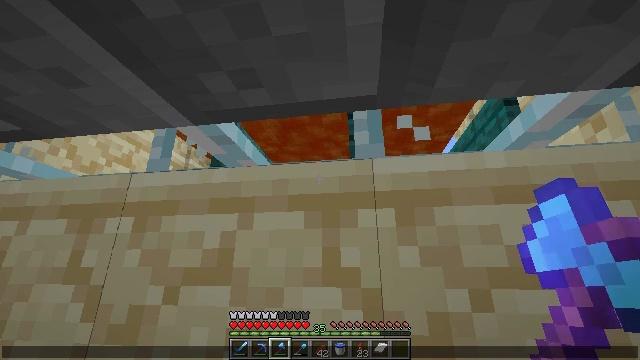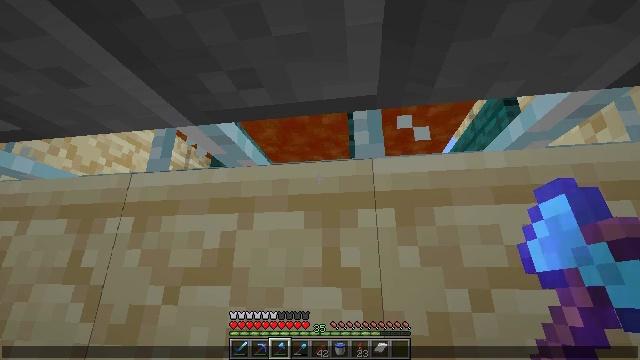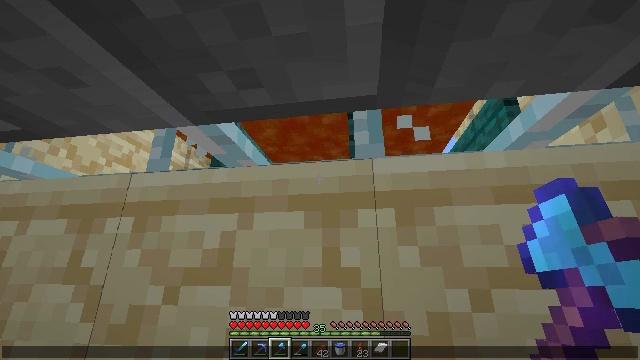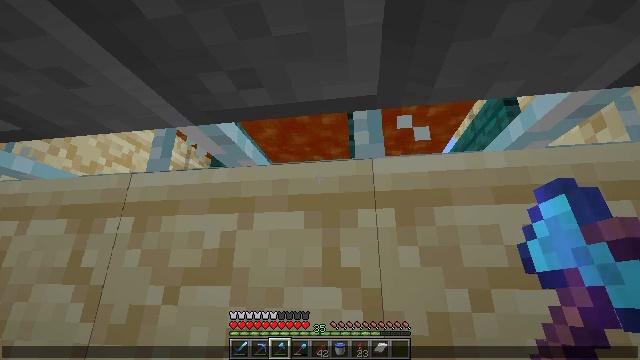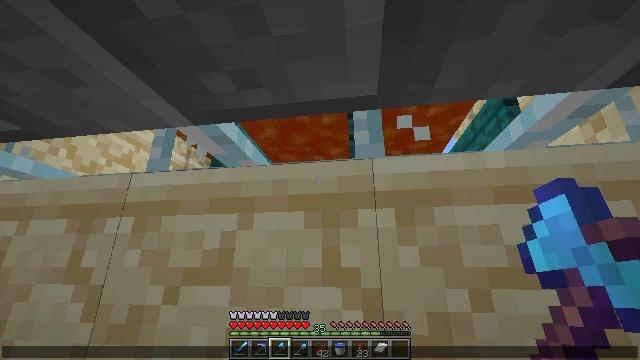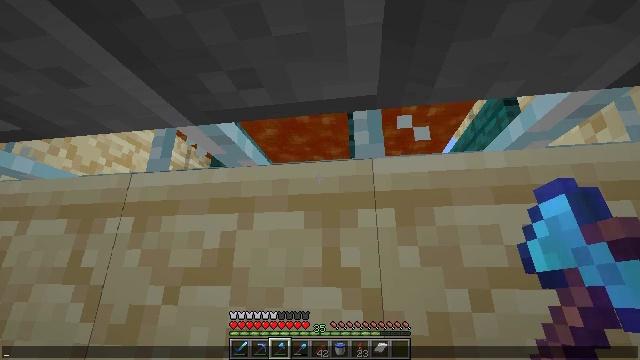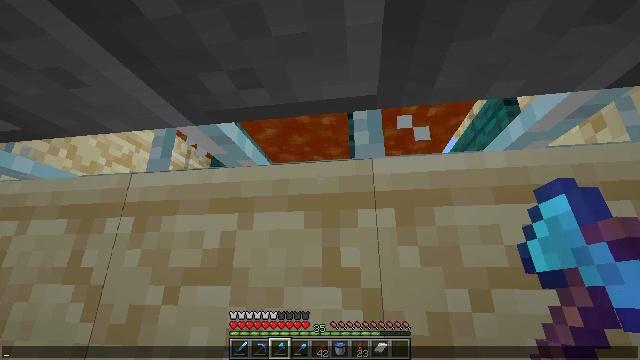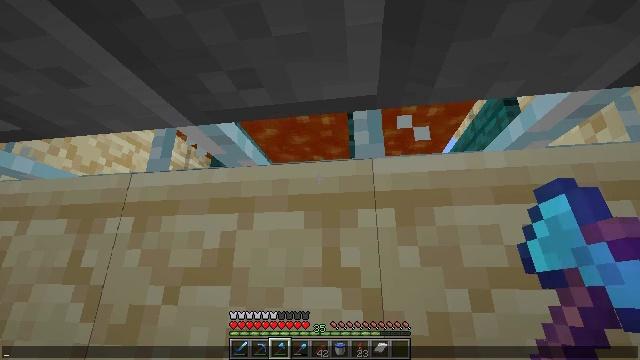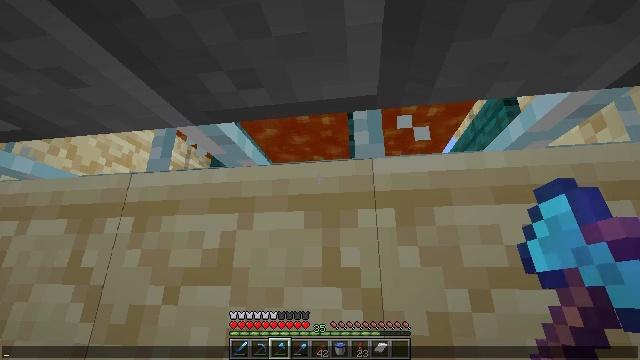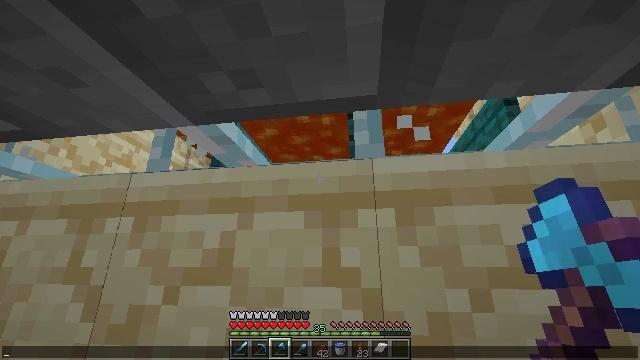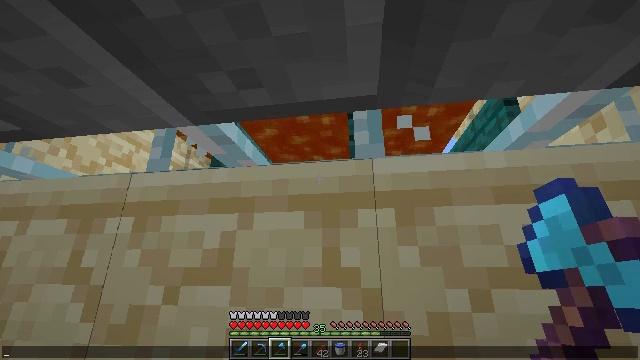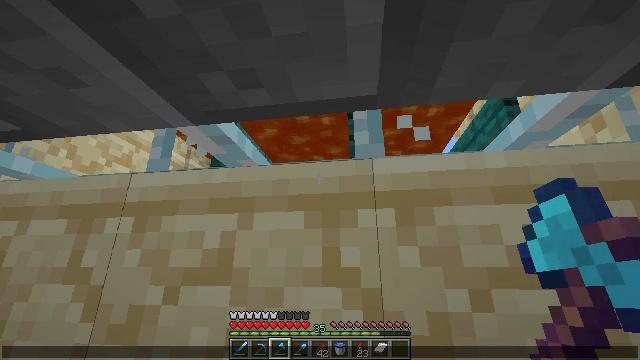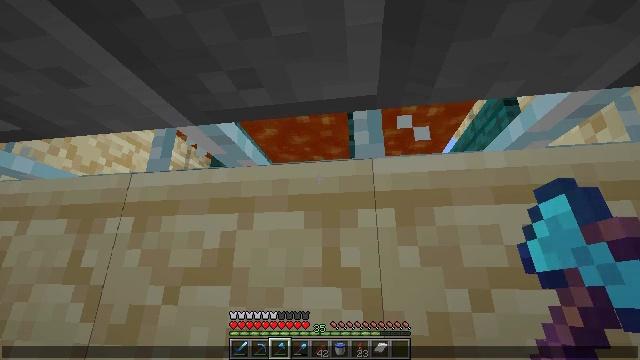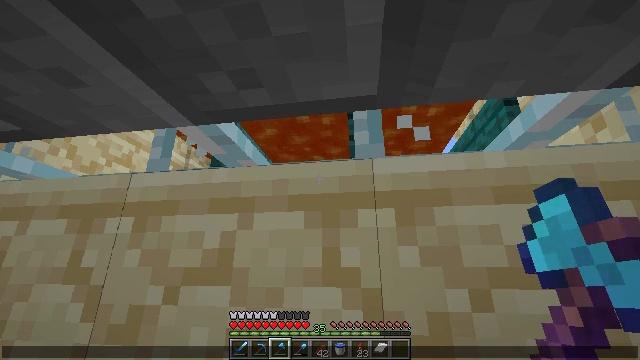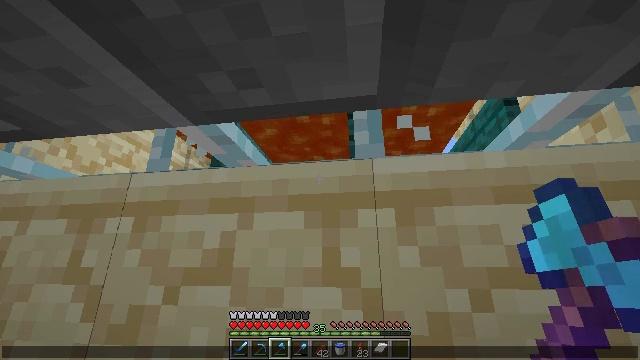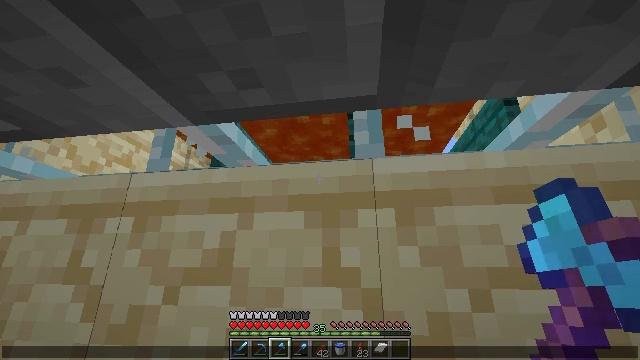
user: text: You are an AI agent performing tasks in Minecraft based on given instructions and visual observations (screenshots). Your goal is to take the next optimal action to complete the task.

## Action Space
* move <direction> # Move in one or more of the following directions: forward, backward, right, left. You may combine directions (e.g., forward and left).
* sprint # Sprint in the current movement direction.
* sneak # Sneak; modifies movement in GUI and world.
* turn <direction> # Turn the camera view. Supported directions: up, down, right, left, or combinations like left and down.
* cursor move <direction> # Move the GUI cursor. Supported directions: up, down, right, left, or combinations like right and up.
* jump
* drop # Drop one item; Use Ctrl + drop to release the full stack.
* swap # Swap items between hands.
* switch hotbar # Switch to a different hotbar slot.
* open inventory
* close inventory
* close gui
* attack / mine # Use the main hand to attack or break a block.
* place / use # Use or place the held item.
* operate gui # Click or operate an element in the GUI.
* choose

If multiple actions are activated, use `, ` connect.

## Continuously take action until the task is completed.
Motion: motion action
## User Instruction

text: Break the warped fence to collect it.
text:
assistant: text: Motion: no_op
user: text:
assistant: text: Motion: no_op
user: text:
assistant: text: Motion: no_op
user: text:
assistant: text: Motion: no_op
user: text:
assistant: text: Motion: no_op
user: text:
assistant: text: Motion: no_op
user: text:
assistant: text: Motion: no_op
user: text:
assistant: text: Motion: no_op
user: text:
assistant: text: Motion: no_op
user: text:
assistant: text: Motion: no_op
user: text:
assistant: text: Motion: no_op
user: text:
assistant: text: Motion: no_op
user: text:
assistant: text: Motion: no_op
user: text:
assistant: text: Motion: no_op
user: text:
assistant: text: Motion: no_op
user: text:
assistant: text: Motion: no_op
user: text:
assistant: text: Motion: no_op
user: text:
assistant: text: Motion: no_op
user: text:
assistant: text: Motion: no_op
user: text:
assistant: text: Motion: no_op
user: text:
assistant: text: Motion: no_op
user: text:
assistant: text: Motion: no_op
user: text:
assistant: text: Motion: no_op
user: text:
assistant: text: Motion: no_op
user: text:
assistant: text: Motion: no_op
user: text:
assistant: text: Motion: no_op
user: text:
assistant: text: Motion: no_op
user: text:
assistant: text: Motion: no_op
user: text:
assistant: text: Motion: no_op
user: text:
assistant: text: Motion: no_op